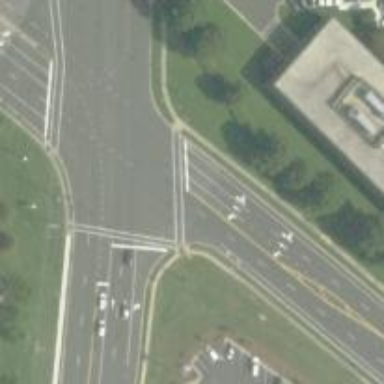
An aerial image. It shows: Marked crossing on the road.